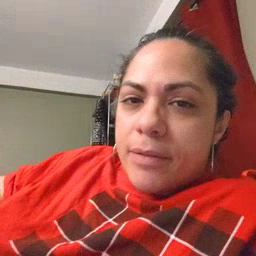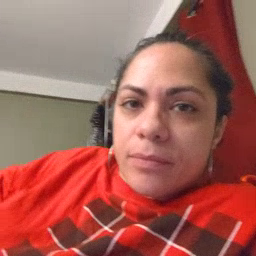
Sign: sleepy